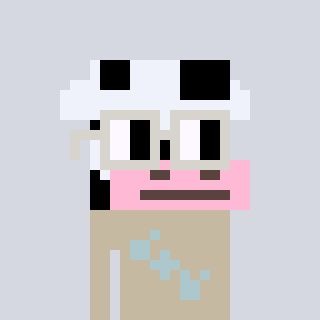
a pixel art character with square light gray glasses, a cow-shaped head and a bege-colored body on a cool background